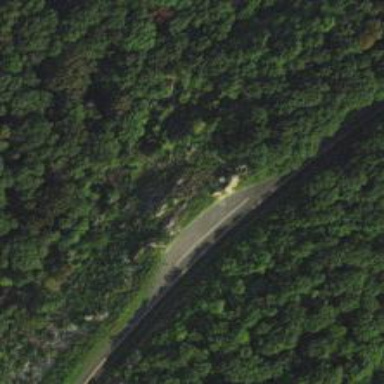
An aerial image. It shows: Scenic driveway with beautiful views.